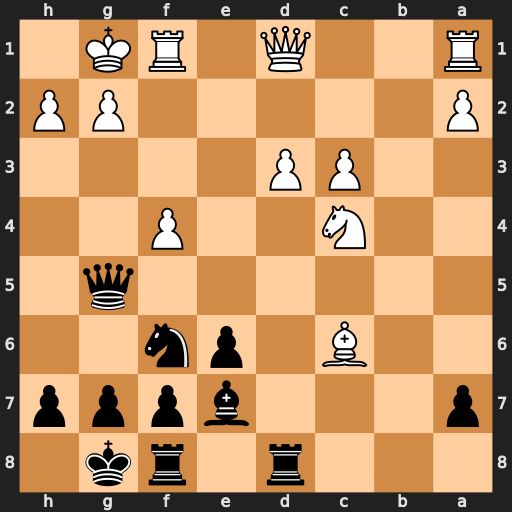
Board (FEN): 3r1rk1/p3bppp/2B1pn2/6q1/2N2P2/2PP4/P5PP/R2Q1RK1
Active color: b
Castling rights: -
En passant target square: -
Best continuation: Qc5+ Kh1 Qxc6